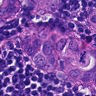
Metastatic tissue present: yes